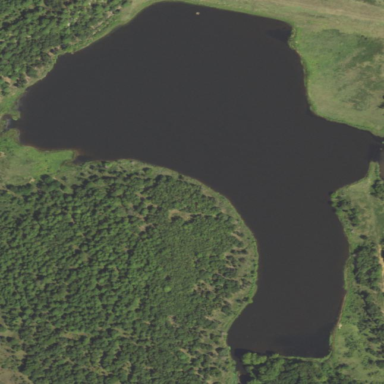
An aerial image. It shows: Reservoir area.